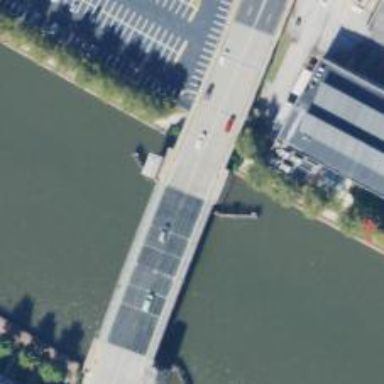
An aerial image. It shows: Primary highway with bascule movable bridge.